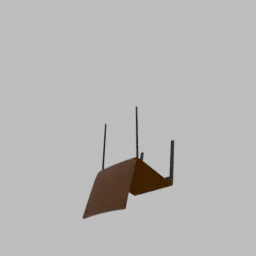
Label: furniture